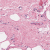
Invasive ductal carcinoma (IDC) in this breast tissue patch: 0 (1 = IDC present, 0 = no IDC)